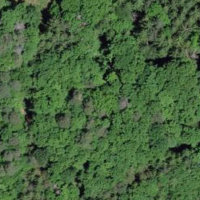
EUNIS habitat code: 41
Species observed at this site:
Malacolimax tenellus
Monachoides incarnatus